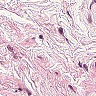
Metastatic tissue present: no